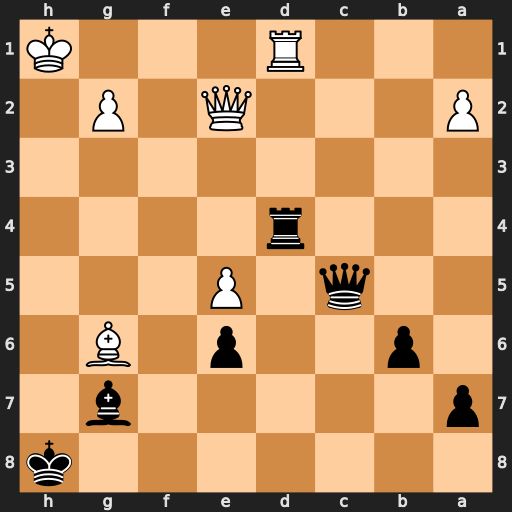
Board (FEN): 7k/p5b1/1p2p1B1/2q1P3/3r4/8/P3Q1P1/3R3K
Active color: b
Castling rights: -
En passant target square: -
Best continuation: Rh4#